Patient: sex F, age 26
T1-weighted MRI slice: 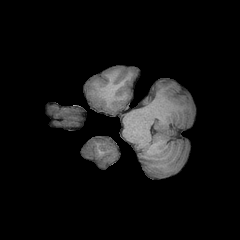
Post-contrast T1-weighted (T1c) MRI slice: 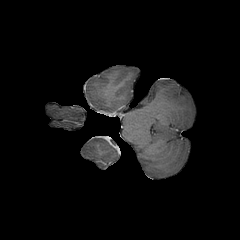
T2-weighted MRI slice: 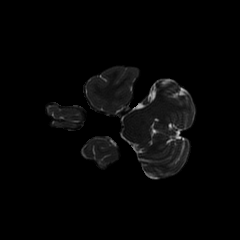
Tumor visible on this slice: no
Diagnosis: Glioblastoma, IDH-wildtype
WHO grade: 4